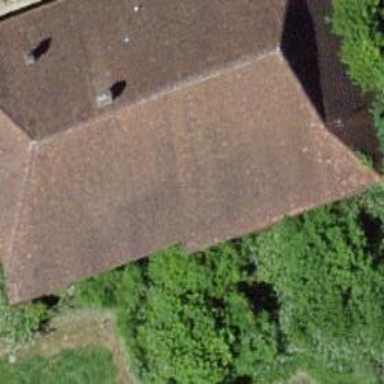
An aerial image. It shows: Farm building.